Question: This is my updated question..
When I try to execute some sql file in a database using c#, I am getting the error as shown below:

My c# code is like:
'''
if (comboBox1.SelectedItem.ToString() == "master" && comboBox2.SelectedItem.ToString() == "master.sql")
{
oConnection.Open();
Server server = new Server(new ServerConnection(oConnection));
if (MessageBox.Show("Execute " + comboBox2.SelectedItem.ToString() + " in the database " + comboBox1.SelectedItem.ToString() + " ?", "Execute?", MessageBoxButtons.YesNo) == DialogResult.Yes)
{
var output = server.ConnectionContext.ExecuteNonQuery(@"D:\Testpgm\master.sql");
if (!output.Equals(0))
{
try
{
MessageBox.Show(comboBox2.SelectedItem.ToString() + " executed successfully in " + comboBox1.SelectedItem.ToString() + " database");
}
catch (Exception exc)
{
MessageBox.Show("Script Execution Failed,"+exc);
}
}
}
else
{
MessageBox.Show("Execution cancelled by the user");
}
else
{
MessageBox.Show("Either the database or the sql script file selected is wrong!!");
}
'''
Can anyone point out why this happens? I have tried almost all the things I found while googling, but unlucky to get what I expected..
I have also tried like adding binding redirect to my app.config since I could find "microsoft.sqlserver.batchparser.dll" version as 10.0.0.0 inside c:\windowsssembly and my c# application looks for the version 9.0.242.0, which again doesnt seems to be working. The code i used is:
'''
<runtime>
<assemblyBinding xmlns="urn:schemas=microsoft-com:asm.v1">
<dependentAssembly>
<assemblyIdentity name="microsoft.sqlserver.batchparser" publicKeyToken="89845dcd8080cc91" culture="neutral"/>
<bindingRedirect oldVersion="9.0.242.0" newVersion="10.0.0.0"/>
<publisherPolicy apply="no"/>
</dependentAssembly>
</assemblyBinding>
</runtime>
'''
Any help would be really appreciated..
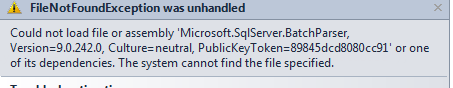
Answer: Atlast I have found out a solution for that. Just made some change in my code like this:
'''
if (comboBox1.SelectedItem.ToString() == "master" && comboBox2.SelectedItem.ToString() == "master.sql")
{
oConnection.Open();
***SqlCommand SqlCmd = new SqlCommand();
SqlCmd.CommandText = textentry;
SqlCmd.Connection = oConnection;
var output = SqlCmd.ExecuteNonQuery();***
if (MessageBox.Show("Execute " + comboBox2.SelectedItem.ToString() + " in the database " + comboBox1.SelectedItem.ToString() + " ?", "Execute?", MessageBoxButtons.YesNo) == DialogResult.Yes)
{
if (!output.Equals(0))
{
try
{
MessageBox.Show(comboBox2.SelectedItem.ToString() + " executed successfully in " + comboBox1.SelectedItem.ToString() + " database");
}
catch (Exception exc)
{
MessageBox.Show("Script Execution Failed,"+exc);
}
}
}
else
{
MessageBox.Show("Execution cancelled by the user");
}
else
{
MessageBox.Show("Either the database or the sql script file selected is wrong!!");
}
'''